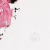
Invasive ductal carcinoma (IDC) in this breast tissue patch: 0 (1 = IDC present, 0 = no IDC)